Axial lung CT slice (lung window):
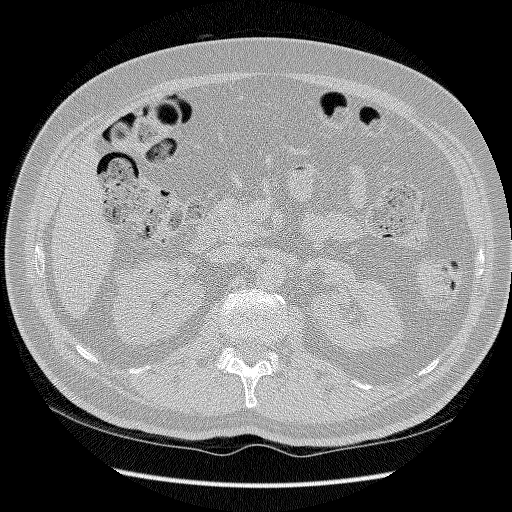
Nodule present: no